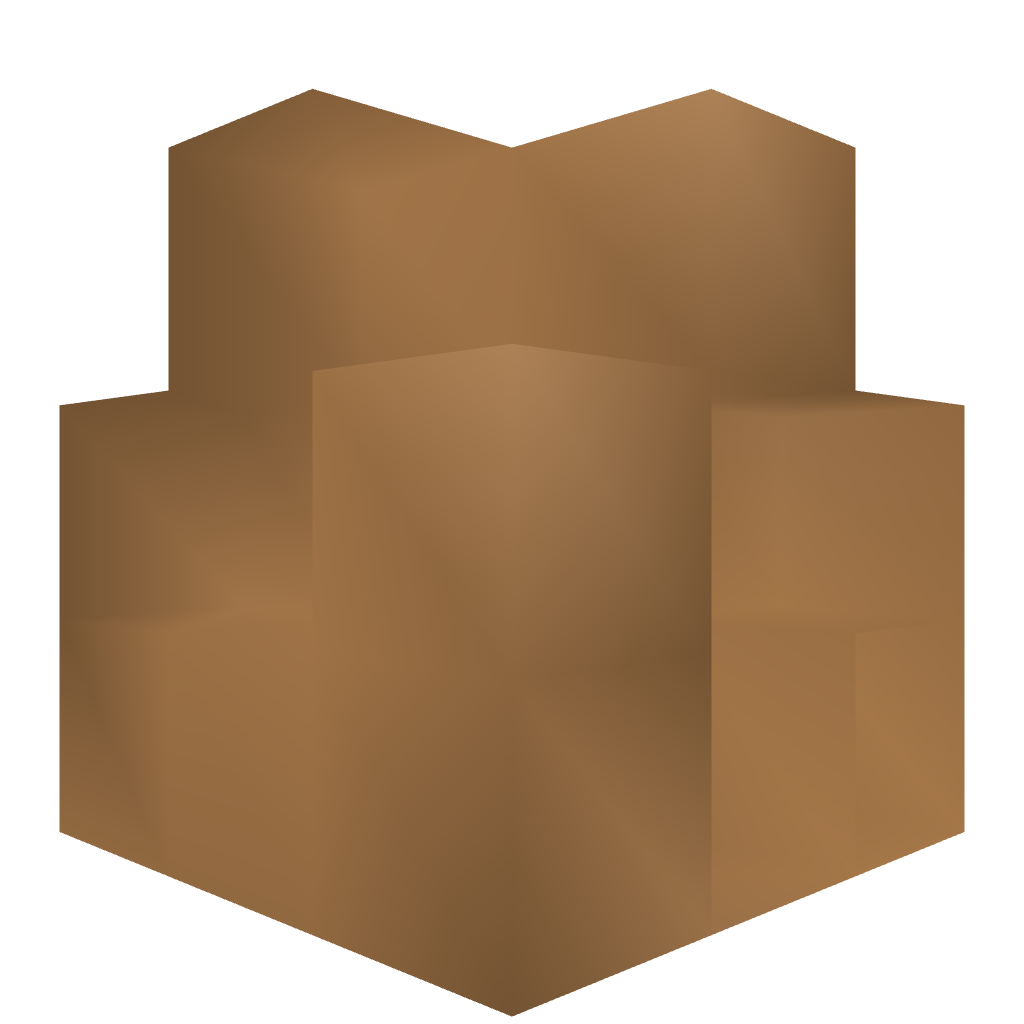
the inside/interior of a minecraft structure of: Nether Reactor Light Piece